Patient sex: M
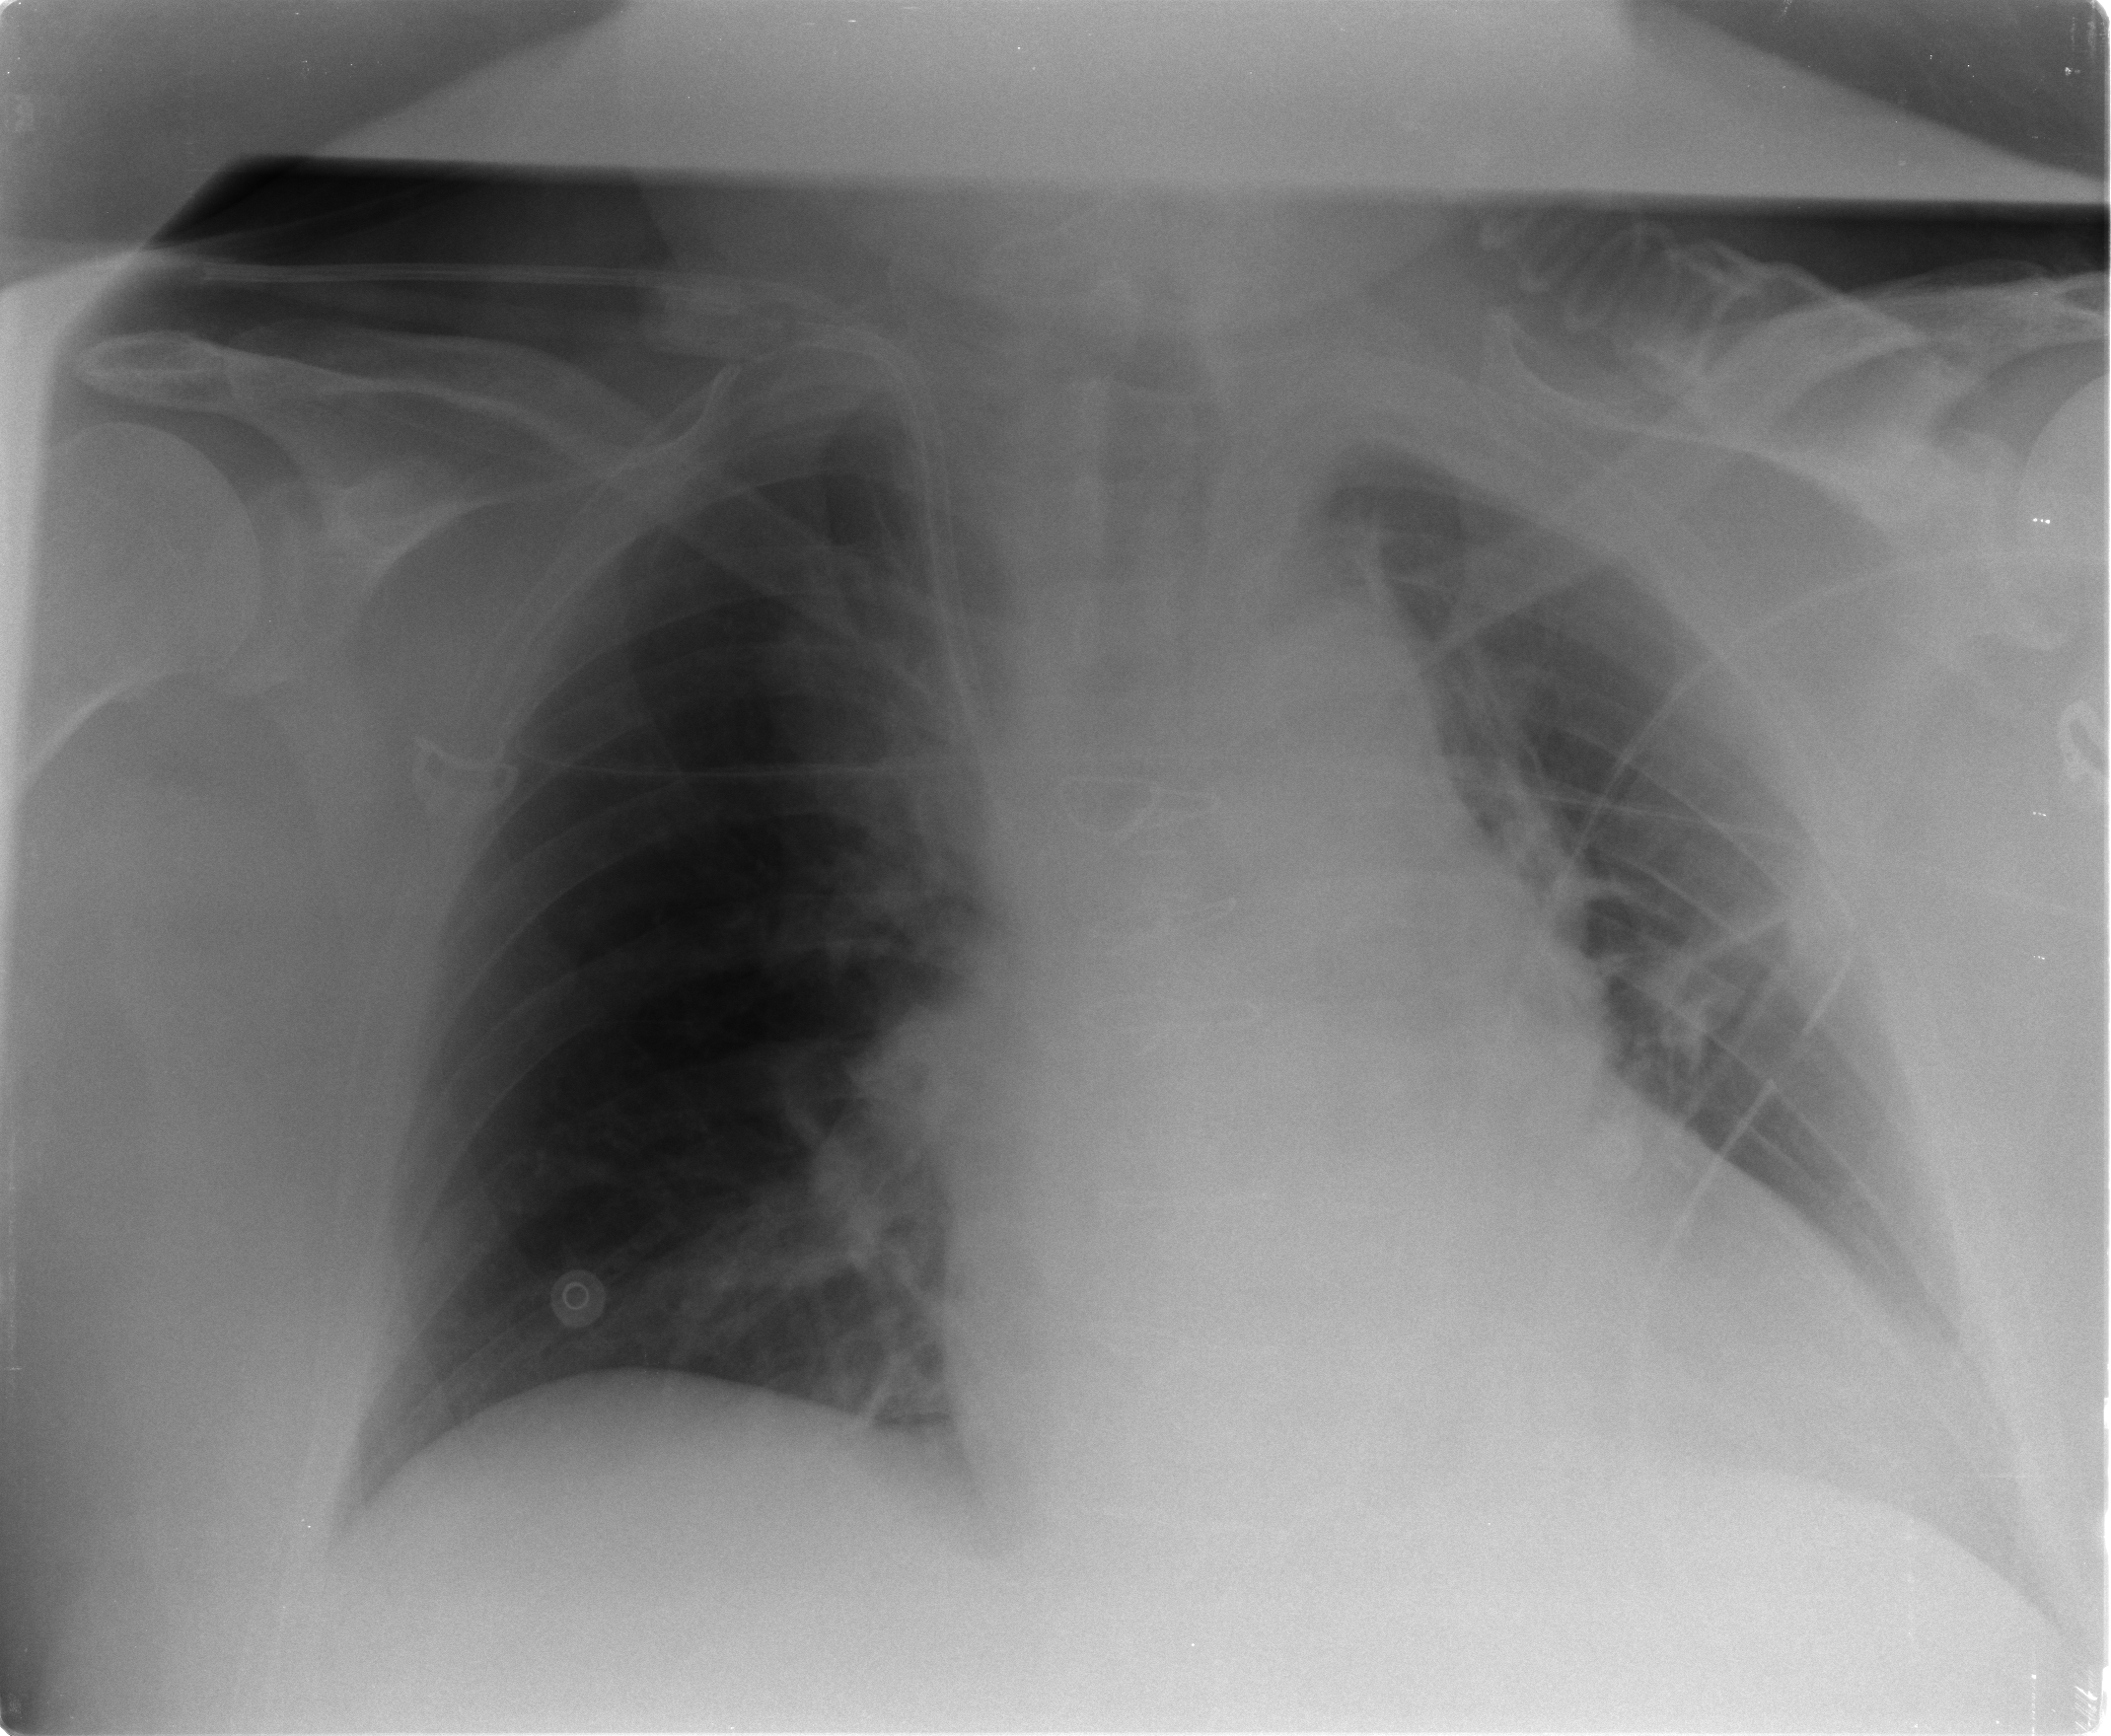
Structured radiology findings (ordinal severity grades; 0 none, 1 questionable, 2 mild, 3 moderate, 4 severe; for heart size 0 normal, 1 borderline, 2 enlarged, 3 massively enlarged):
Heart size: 2
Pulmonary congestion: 2
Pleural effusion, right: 0
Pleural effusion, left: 1
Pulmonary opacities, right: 0
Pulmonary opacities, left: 0
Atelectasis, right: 2
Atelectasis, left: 2